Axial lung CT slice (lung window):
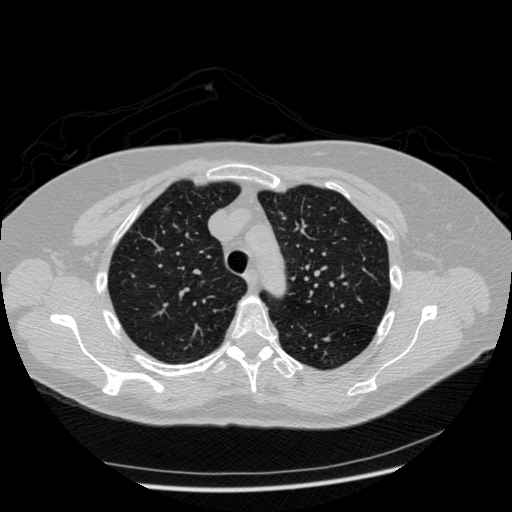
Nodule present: yes
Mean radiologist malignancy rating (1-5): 2.75